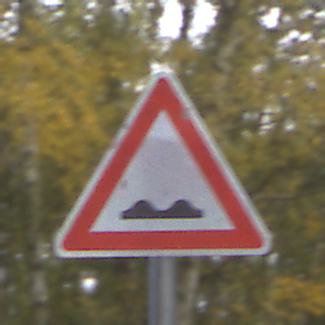
Verkehrszeichen: UnebeneFahrbahn
Umgebung: Outdoor, Urban
Tageszeit: MorningAfternoon
Wetter: PartlyCloudy
Licht: Natural
Jahreszeit: NotSpecified
Kontrast: LowContrast